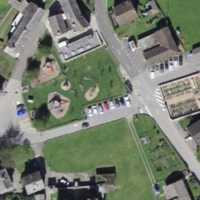
EUNIS habitat code: 24
Species observed at this site:
Phoenicurus phoenicurus
Passer italiae